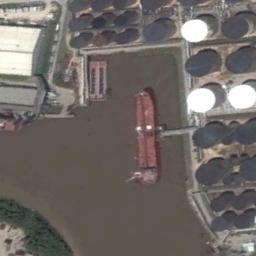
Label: ship